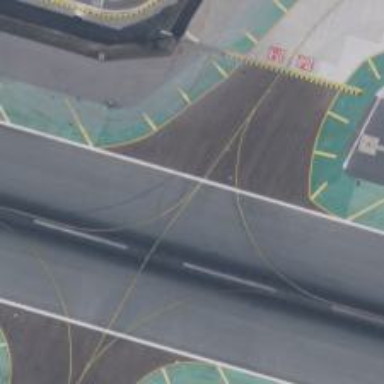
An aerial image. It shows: Image of taxiway at airport.